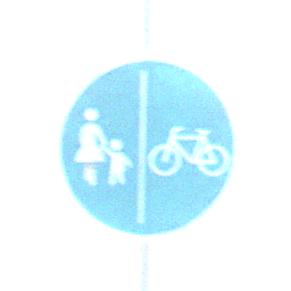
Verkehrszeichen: GetrennterRadUndGehwegRadwegRechts
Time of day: SunriseSunset
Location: Outdoor (RoadRail)
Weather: PartlyCloudy
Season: NotSpecified
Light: Natural